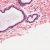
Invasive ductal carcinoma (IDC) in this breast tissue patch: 0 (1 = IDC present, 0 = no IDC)